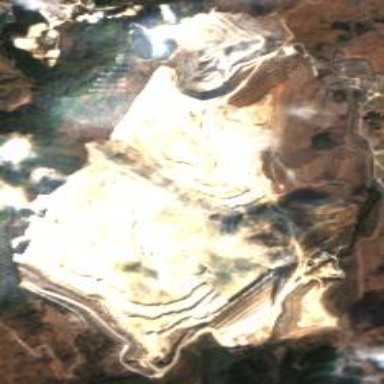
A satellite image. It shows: Quarry area.